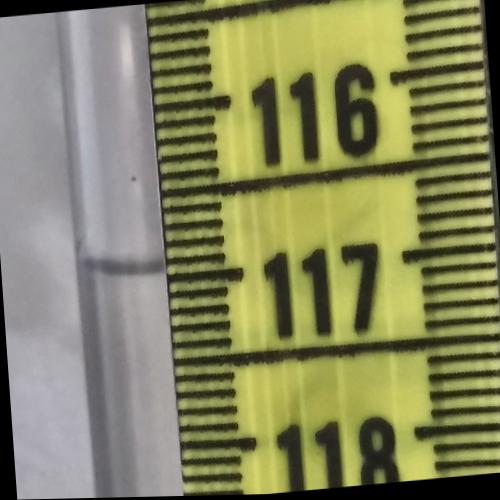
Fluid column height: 116.9 cm